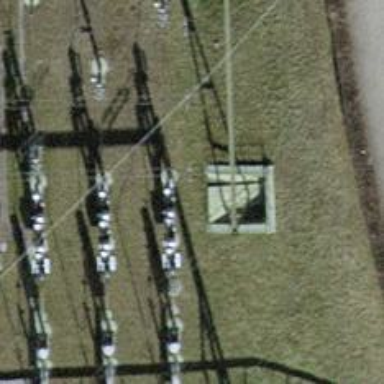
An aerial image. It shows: Insulator used in power equipment.